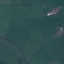
Land use / land cover: Pasture